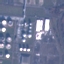
Land use / land cover class: Industrial